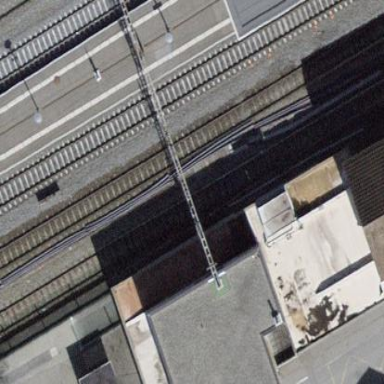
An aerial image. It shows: Train station building.